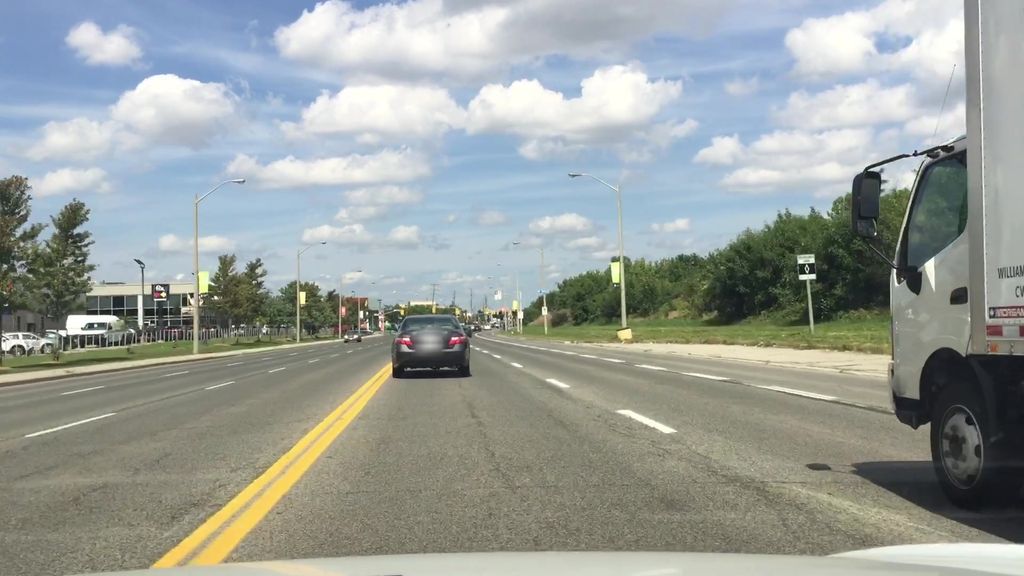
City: toronto